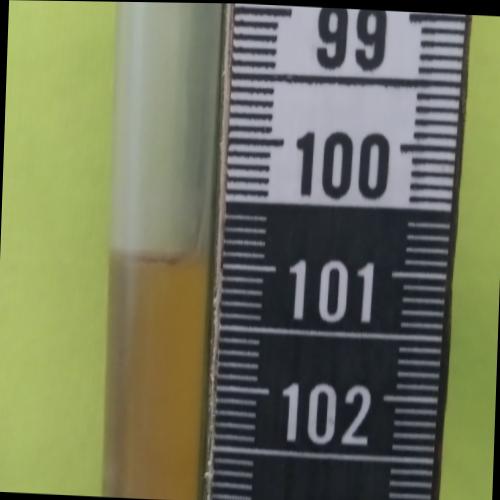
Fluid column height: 101.0 cm